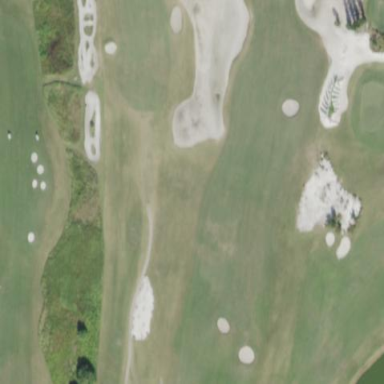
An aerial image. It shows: Golf fairway surrounded by grass.